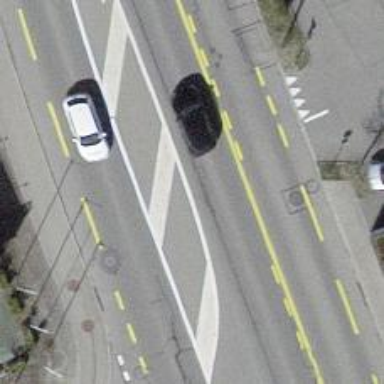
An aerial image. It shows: Secondary road with asphalt surface and designated cycle lane.